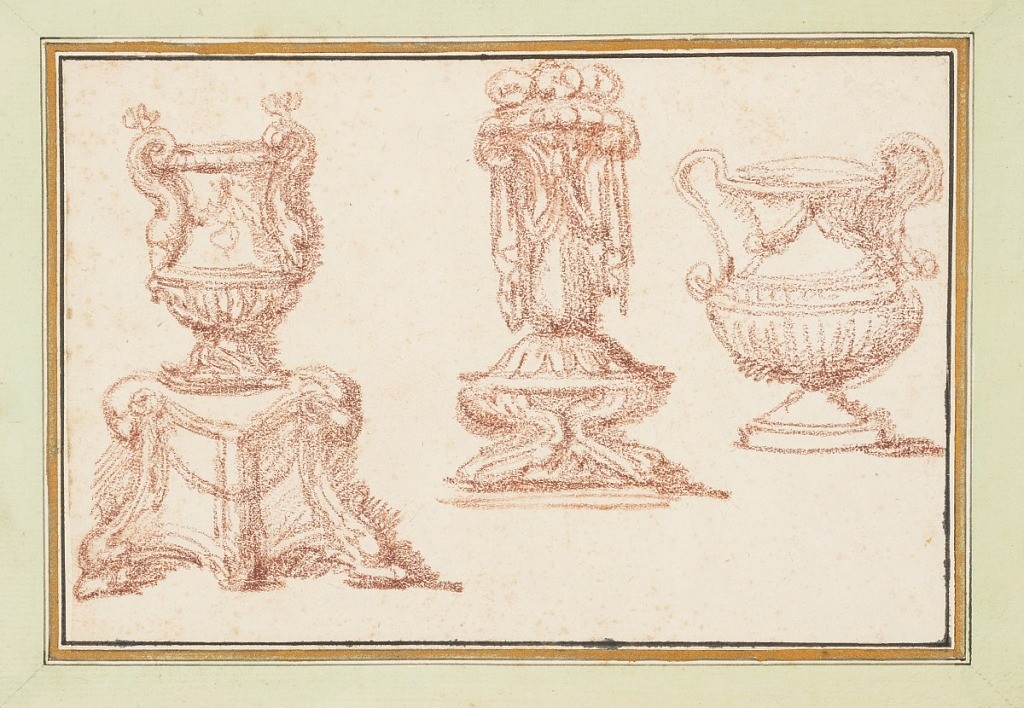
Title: Three urns
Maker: Jean-Robert Ango, French, active in Rome 1759 –1770, d. 1773
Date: ca. 1759–70
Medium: Red chalk on paper
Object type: Drawing
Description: Three urns of different sizes, shapes, and styles.